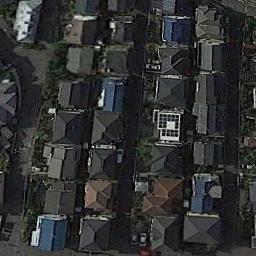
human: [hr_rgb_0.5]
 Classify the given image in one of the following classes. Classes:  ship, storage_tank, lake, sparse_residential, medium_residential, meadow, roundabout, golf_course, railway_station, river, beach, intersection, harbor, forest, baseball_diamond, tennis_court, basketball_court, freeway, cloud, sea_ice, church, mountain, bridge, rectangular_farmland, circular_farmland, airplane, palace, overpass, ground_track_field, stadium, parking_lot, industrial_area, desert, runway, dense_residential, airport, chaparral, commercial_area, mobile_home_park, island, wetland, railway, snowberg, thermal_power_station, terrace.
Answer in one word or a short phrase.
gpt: dense_residential